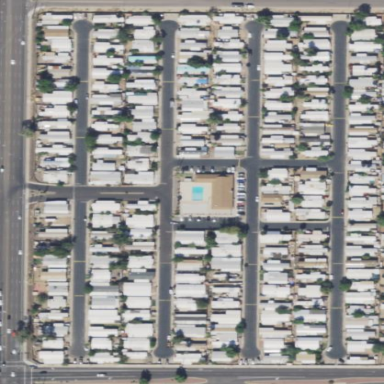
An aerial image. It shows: Residential area with trailer park.